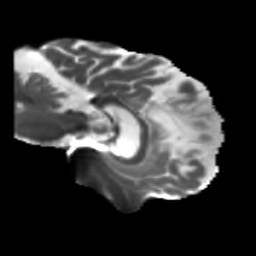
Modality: T2w
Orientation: sagittal
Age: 73
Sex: female
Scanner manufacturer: siemens
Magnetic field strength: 3 T
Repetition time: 5.47 s
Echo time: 0.0854 s